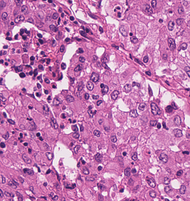
Tumor epithelial tissue: yes
Tumor-associated stroma tissue: yes
Normal tissue: no